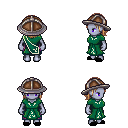
a pixel art fantasy rpg character, female body template, dark elf, purple skin, sash dress, magenta pants, light blonde long bangs hairstyle, chain helm, black slippers, four views (front, back, left, right), 2x2 character sprite sheet, small pixel art, hard edges, no anti-aliasing